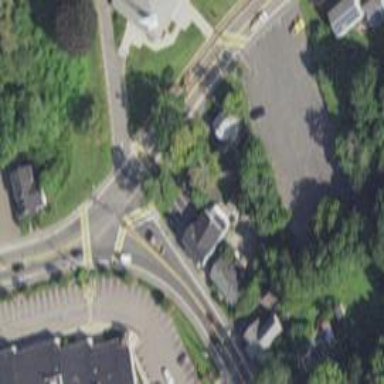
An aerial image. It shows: Marked road crossing.